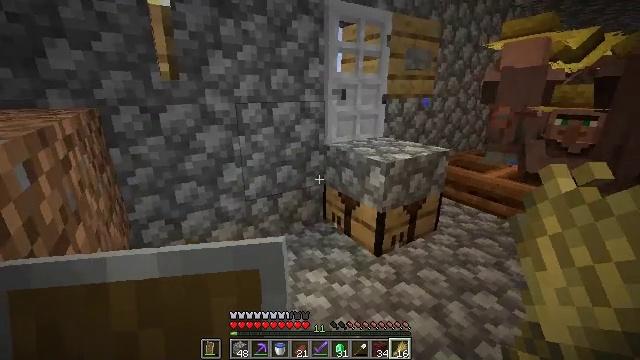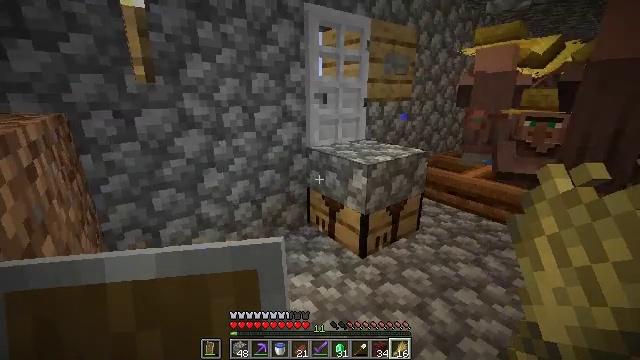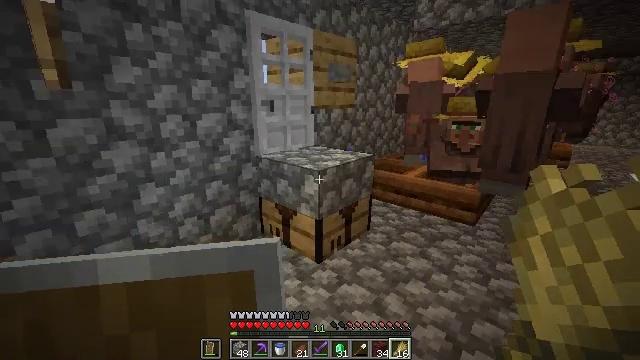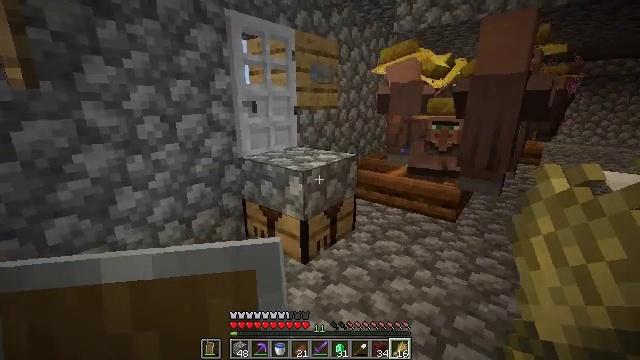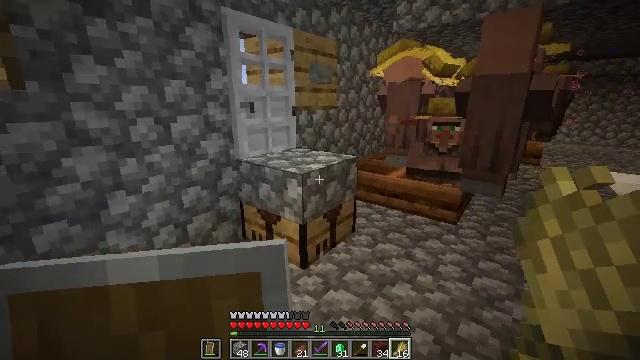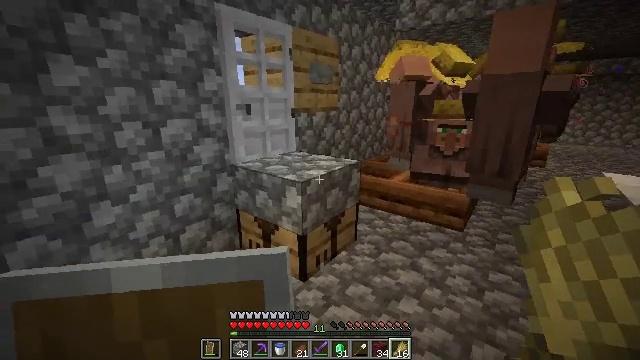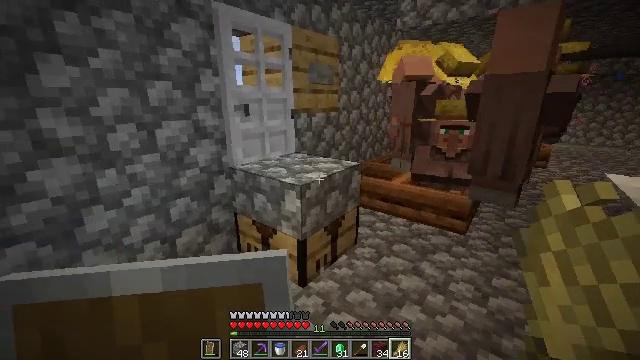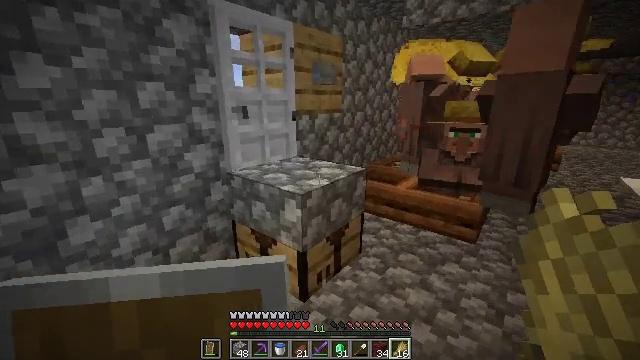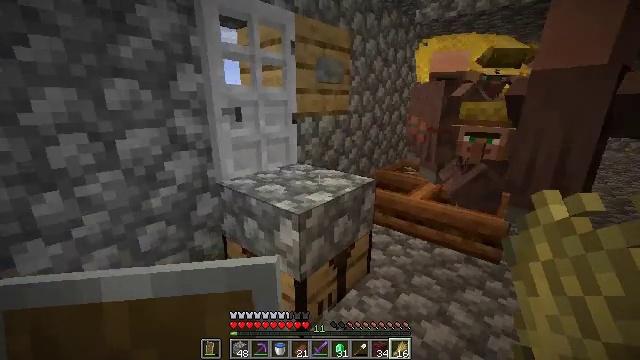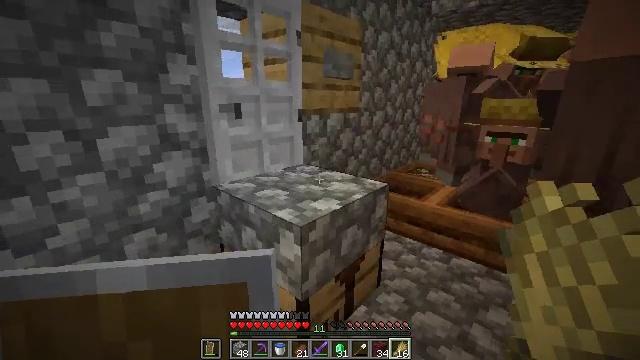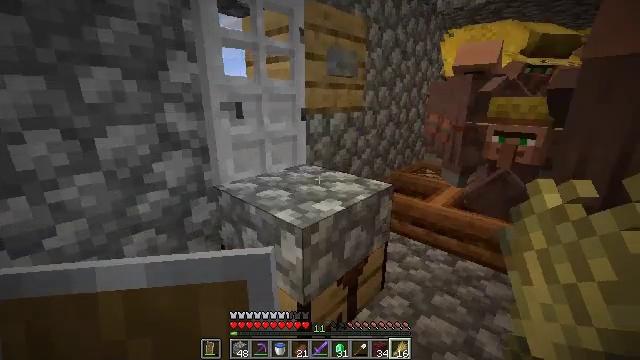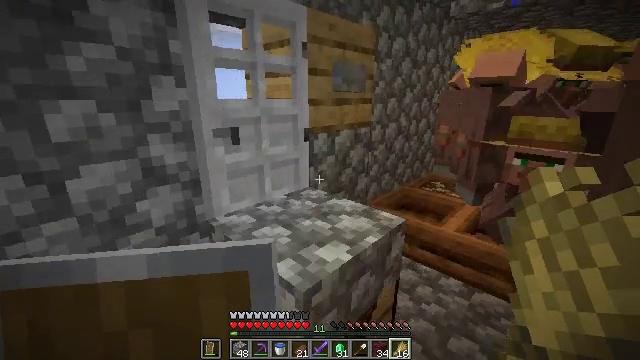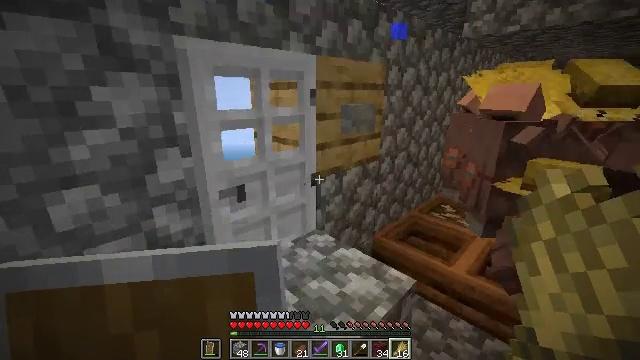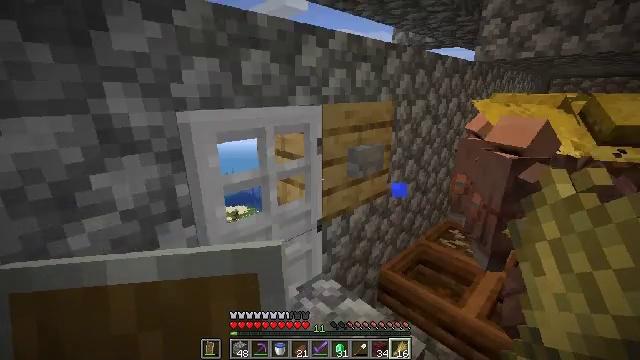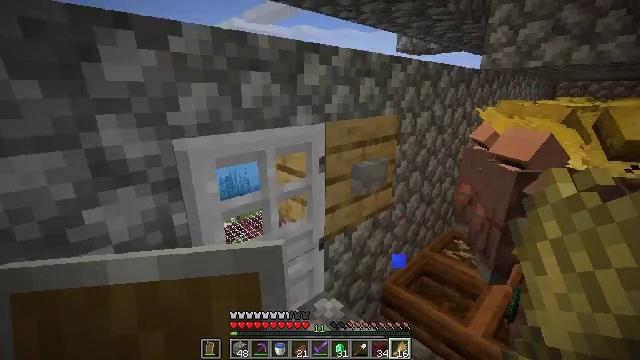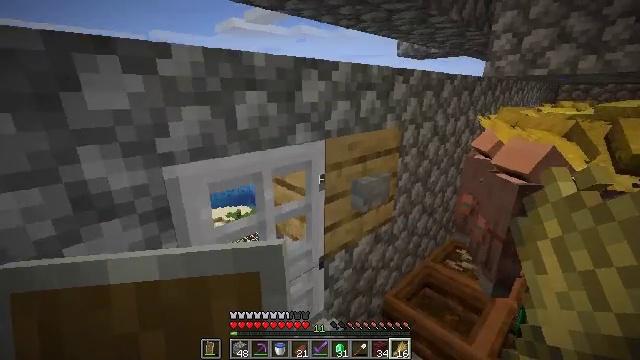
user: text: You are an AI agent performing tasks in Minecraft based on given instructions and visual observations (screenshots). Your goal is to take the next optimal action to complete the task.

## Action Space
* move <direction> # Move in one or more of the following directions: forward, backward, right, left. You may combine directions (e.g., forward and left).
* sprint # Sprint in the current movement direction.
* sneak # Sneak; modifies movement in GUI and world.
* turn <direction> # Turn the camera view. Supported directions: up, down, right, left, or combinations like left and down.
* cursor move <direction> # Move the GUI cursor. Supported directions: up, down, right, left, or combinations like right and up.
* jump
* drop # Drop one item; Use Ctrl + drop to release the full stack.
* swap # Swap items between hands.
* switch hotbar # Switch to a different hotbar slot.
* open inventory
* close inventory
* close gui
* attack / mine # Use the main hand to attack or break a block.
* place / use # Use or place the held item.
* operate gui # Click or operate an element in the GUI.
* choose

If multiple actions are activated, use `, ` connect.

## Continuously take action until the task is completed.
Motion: motion action
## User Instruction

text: Drop wheat from the inventory.
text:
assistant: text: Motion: turn right
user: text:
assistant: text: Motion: turn right and up
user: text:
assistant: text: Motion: turn right
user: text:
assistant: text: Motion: move forward
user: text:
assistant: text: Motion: move forward
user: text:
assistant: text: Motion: move forward
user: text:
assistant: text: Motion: move forward
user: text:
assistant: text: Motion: move forward, turn left
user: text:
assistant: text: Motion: move forward, turn left
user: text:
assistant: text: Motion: move forward
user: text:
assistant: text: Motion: move forward, turn left, jump
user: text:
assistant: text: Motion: move forward, turn left, jump
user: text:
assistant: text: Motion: move forward, turn left, jump
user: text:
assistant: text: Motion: move forward, jump
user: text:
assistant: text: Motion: move forward, jump
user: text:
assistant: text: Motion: move forward
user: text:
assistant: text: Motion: move forward
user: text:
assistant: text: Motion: turn right
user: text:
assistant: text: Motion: turn right
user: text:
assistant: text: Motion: turn right
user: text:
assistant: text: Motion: turn right and down
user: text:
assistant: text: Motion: turn right
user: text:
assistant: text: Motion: turn right
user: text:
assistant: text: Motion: turn right and up
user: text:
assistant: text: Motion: no_op
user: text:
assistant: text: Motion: no_op
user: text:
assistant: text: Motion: no_op
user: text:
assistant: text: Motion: turn up
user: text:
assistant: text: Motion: turn up
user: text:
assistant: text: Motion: no_op